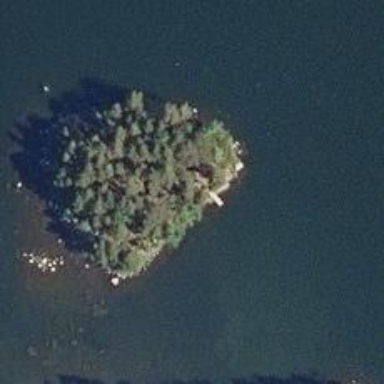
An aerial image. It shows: Islet.